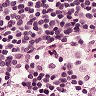
Metastatic tissue present: no